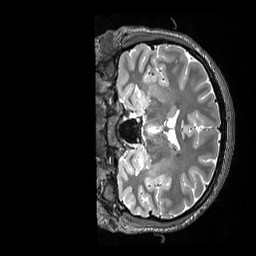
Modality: T2w
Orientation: coronal
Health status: healthy
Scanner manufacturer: siemens
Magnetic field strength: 3 T
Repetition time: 3.2 s
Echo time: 0.565 s